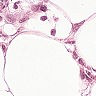
Metastatic tissue present: no